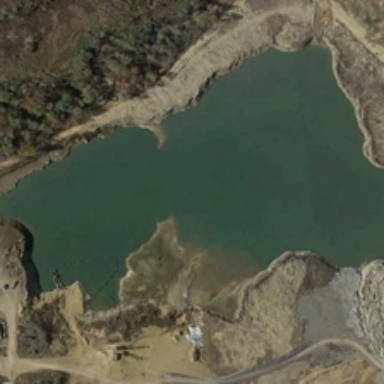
Many green trees and barelands are around an irregular green pond .